Question: So I've got my first Android app well-developed and moving along.
I've got a signing key used to sign it in Eclipse for market distribution.
Now I'm looking at rebuilding my computer, but am concerned about the key.
What is the proper way to back up this key and restore it?
Can I just copy the 'Keystore' directory with the file in it and then point Eclipse to the new directory after rebuilding next time I compile my APK?
Or is it more complicated than that?
The screen here indicates that would be the correct file to back up, correct? I just want to make sure, because I also see in the 'S:\Documents' directory a file called .

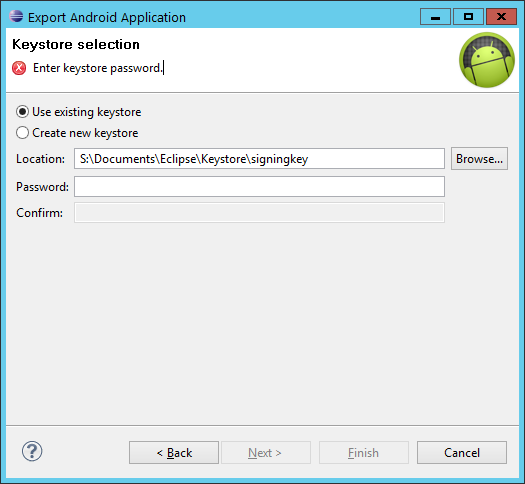
Answer: The key you use to sign your apks is just a single file, and you can treat it like any other file.
You can copy it, rename it, move it around etc. without any problems, as long as you point to the new location when signing next time.
For example, my key file is called key.keystore. I created it in my home directory, but after updating from a desktop to a macbook pro, I just copied it over onto my new system. There is no need to copy the entire directory. Just the key file is required, in your case the 'signingkey' file.
Next time you want to build a release version, just point to the new location of 'signingkey', and enter the password and the alias you used before.